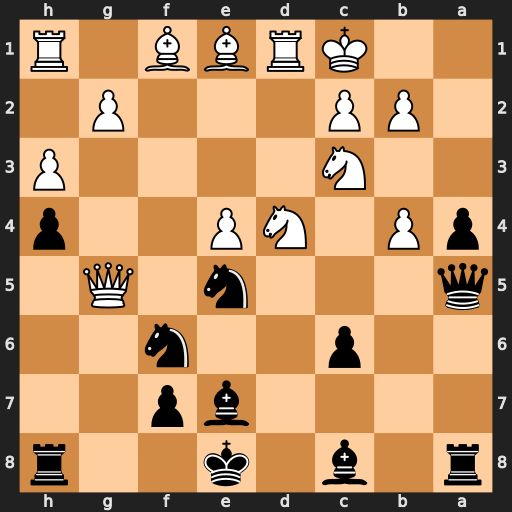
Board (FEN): r1b1k2r/4bp2/2p2n2/q3n1Q1/pP1NP2p/2N4P/1PP3P1/2KRBB1R
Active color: b
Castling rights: kq
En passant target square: -
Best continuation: Nd3+ Bxd3 Qxg5+